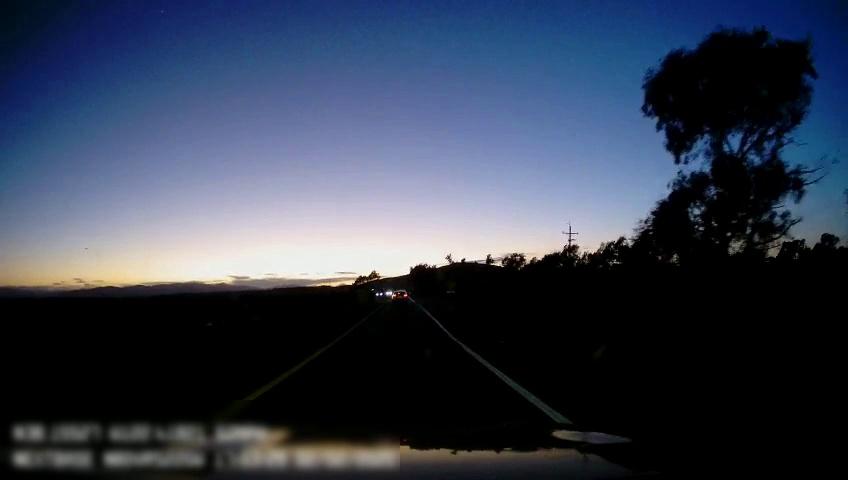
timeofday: Dusk/Dawn/Twilight
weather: Other
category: Drivable Space
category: Vehicles | Car
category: Lanes | Current Lane
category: Lanes | Current Lane